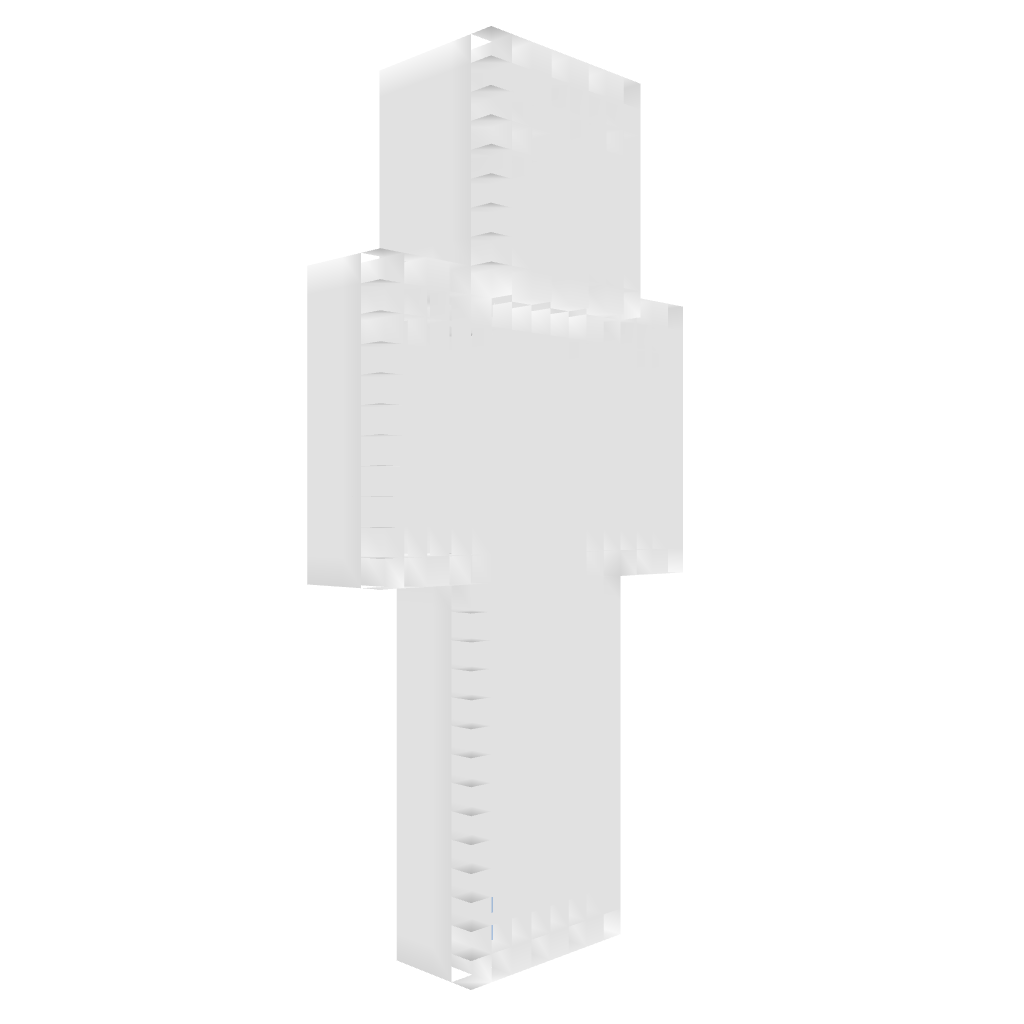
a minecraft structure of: Skin Dummy totally white just the shape